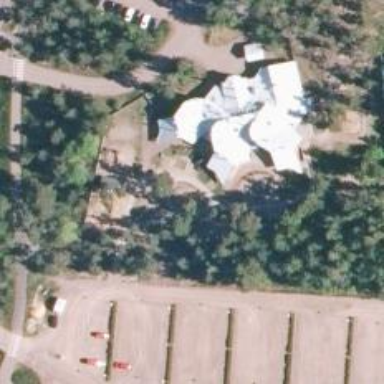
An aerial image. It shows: Kindergarten building.